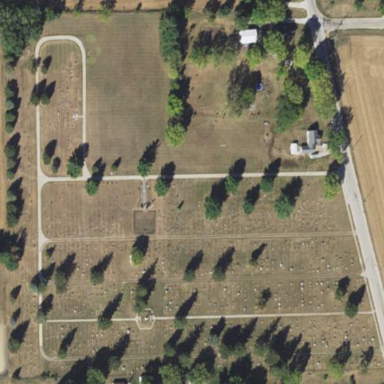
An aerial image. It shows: Cemetery.